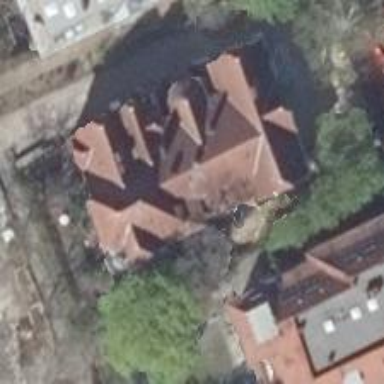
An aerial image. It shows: Residential building.